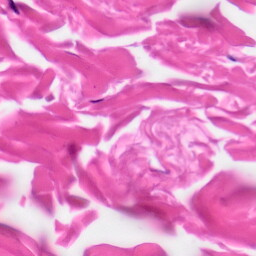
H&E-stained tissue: Skin